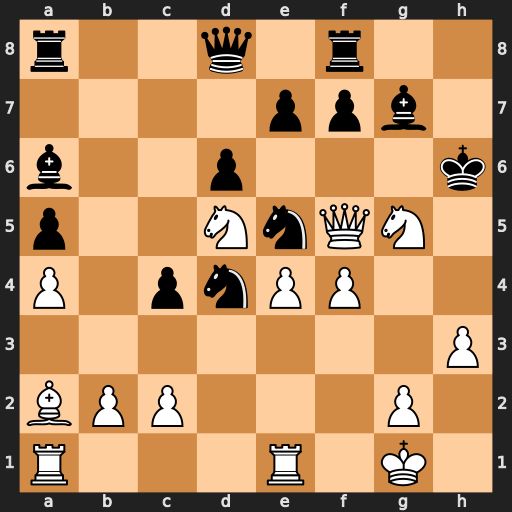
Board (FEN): r2q1r2/4ppb1/b2p3k/p2NnQN1/P1pnPP2/7P/BPP3P1/R3R1K1
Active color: w
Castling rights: -
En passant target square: -
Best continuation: Qh7#